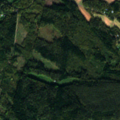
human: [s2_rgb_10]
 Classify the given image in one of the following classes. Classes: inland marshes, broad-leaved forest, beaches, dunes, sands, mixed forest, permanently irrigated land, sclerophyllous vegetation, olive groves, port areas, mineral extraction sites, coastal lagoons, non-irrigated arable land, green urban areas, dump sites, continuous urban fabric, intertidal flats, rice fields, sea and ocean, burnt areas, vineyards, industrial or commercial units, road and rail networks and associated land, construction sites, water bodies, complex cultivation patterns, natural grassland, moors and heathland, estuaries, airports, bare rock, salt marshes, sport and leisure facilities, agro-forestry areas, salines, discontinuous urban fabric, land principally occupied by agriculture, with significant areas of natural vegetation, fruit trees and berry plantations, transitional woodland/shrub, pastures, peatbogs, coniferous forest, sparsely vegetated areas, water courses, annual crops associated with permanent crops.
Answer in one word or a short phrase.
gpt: land principally occupied by agriculture, with significant areas of natural vegetation, broad-leaved forest, coniferous forest, mixed forest